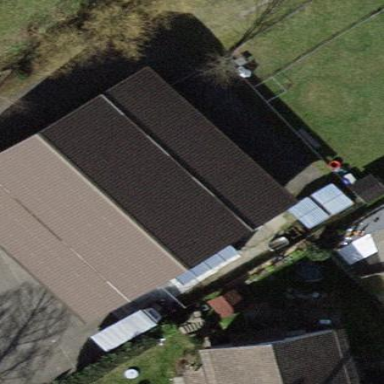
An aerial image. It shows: Industrial building with gabled roof.